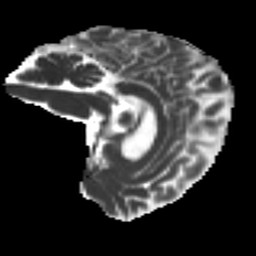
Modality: MD
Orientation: sagittal
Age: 62
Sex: female
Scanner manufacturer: ge
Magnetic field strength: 3 T
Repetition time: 7.8 s
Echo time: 0.0606 s